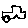
Label: car